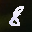
Label: 8